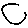
Label: circle